Question: I have the following assembly program :

0010h
0011h
0012h
.
.
.
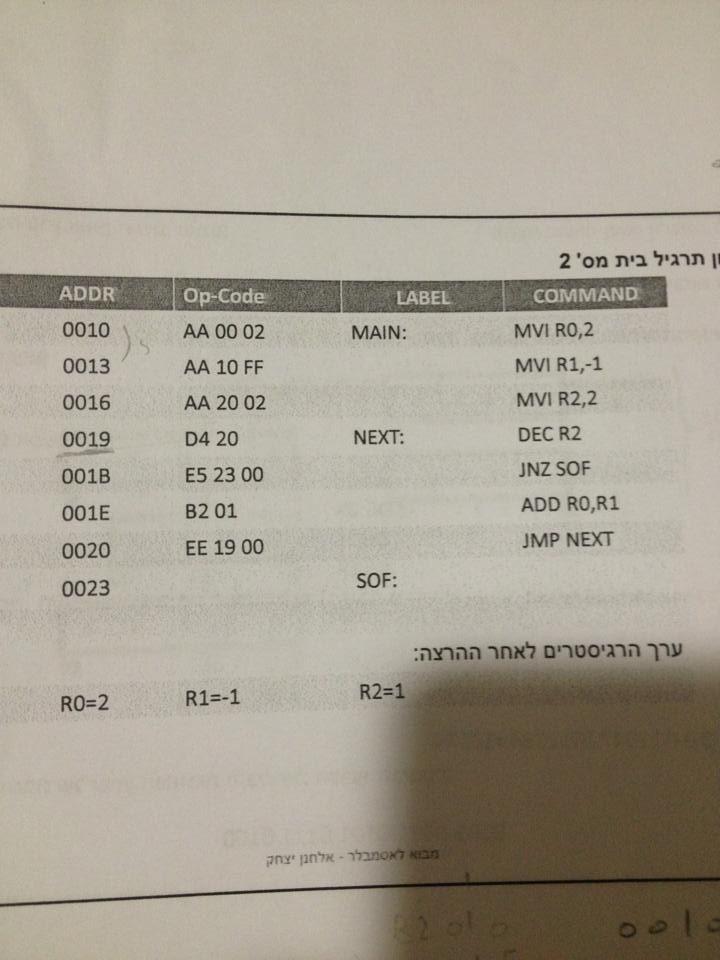
Answer: Because the machine code in this case isn't a fixed number of bytes per instruction, it varies depending on the instruction itself. You can see the bytes making up each instruction in the opcode column.
The instruction at '0010' takes three bytes with the 'aa' meaning load an immediate byte into a register, the '00' meaning register 'r0', and the '02' giving the immediate byte value to load. This is evident because the same 'aa' opcode is used to load up 'r1' in the following instruction.
Contrast that with the instruction at '0019' which has the two bytes 'd4 20'. The length of the instruction is what controls the address of the following instruction.
Perhaps expanding it out may help your understanding:
'''
0010 AA MAIN: MVI R0, 2
0011 00
0012 02
0013 AA MVI R1, -1
0014 10
0015 FF
0016
:
'''
An instruction tends to consist of an opcode which controls what is to be done, along with other information giving more fine-grained details (the operands) which may provide such things as immediate data or addressing modes (immediate, memory, indexed, I/O ports, scaled and a whole host of other possibilities). For example, it's evident from your example that 'aa' is the load register immediate opcode that works as follows:
'''
aa x0 yy ; rx <- yy
|| | ||
|| | ++--> immediate byte to load in to register
|| +------> register to receive byte
++--------> fixed opcode aa
'''
Similarly, the 'add' instruction at '001e' indicates how to add two registers together:
'''
b2 xy ; rx <- rx + ry
|| ||
|| |+-----> register to add to rx
|| +------> register to receive sum (rx)
++--------> fixed opcode b2
'''
A final example of the opcode/operands dichotomy is the jump instruction (actually both them, 'jmp' and 'jnz') - it has a controlling opcode with the next two bytes specifying the absolute address to jump to (in little-endian format).
---
Certainly there are architectures where instructions fixed length such as on certain RISC CPUs where the fixed lengths (and fixed positions of fields within the instruction) enabled the instruction decoding to be much simpler (and therefore, hopefully, much faster).
The particular architecture in your question is, however, not one of those.